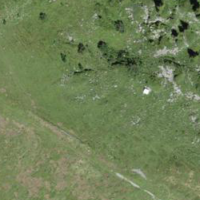
EUNIS habitat code: 23
Species observed at this site:
Aythya fuligula
Fringilla coelebs
Fulica atra
Anas platyrhynchos
Hirundo rustica